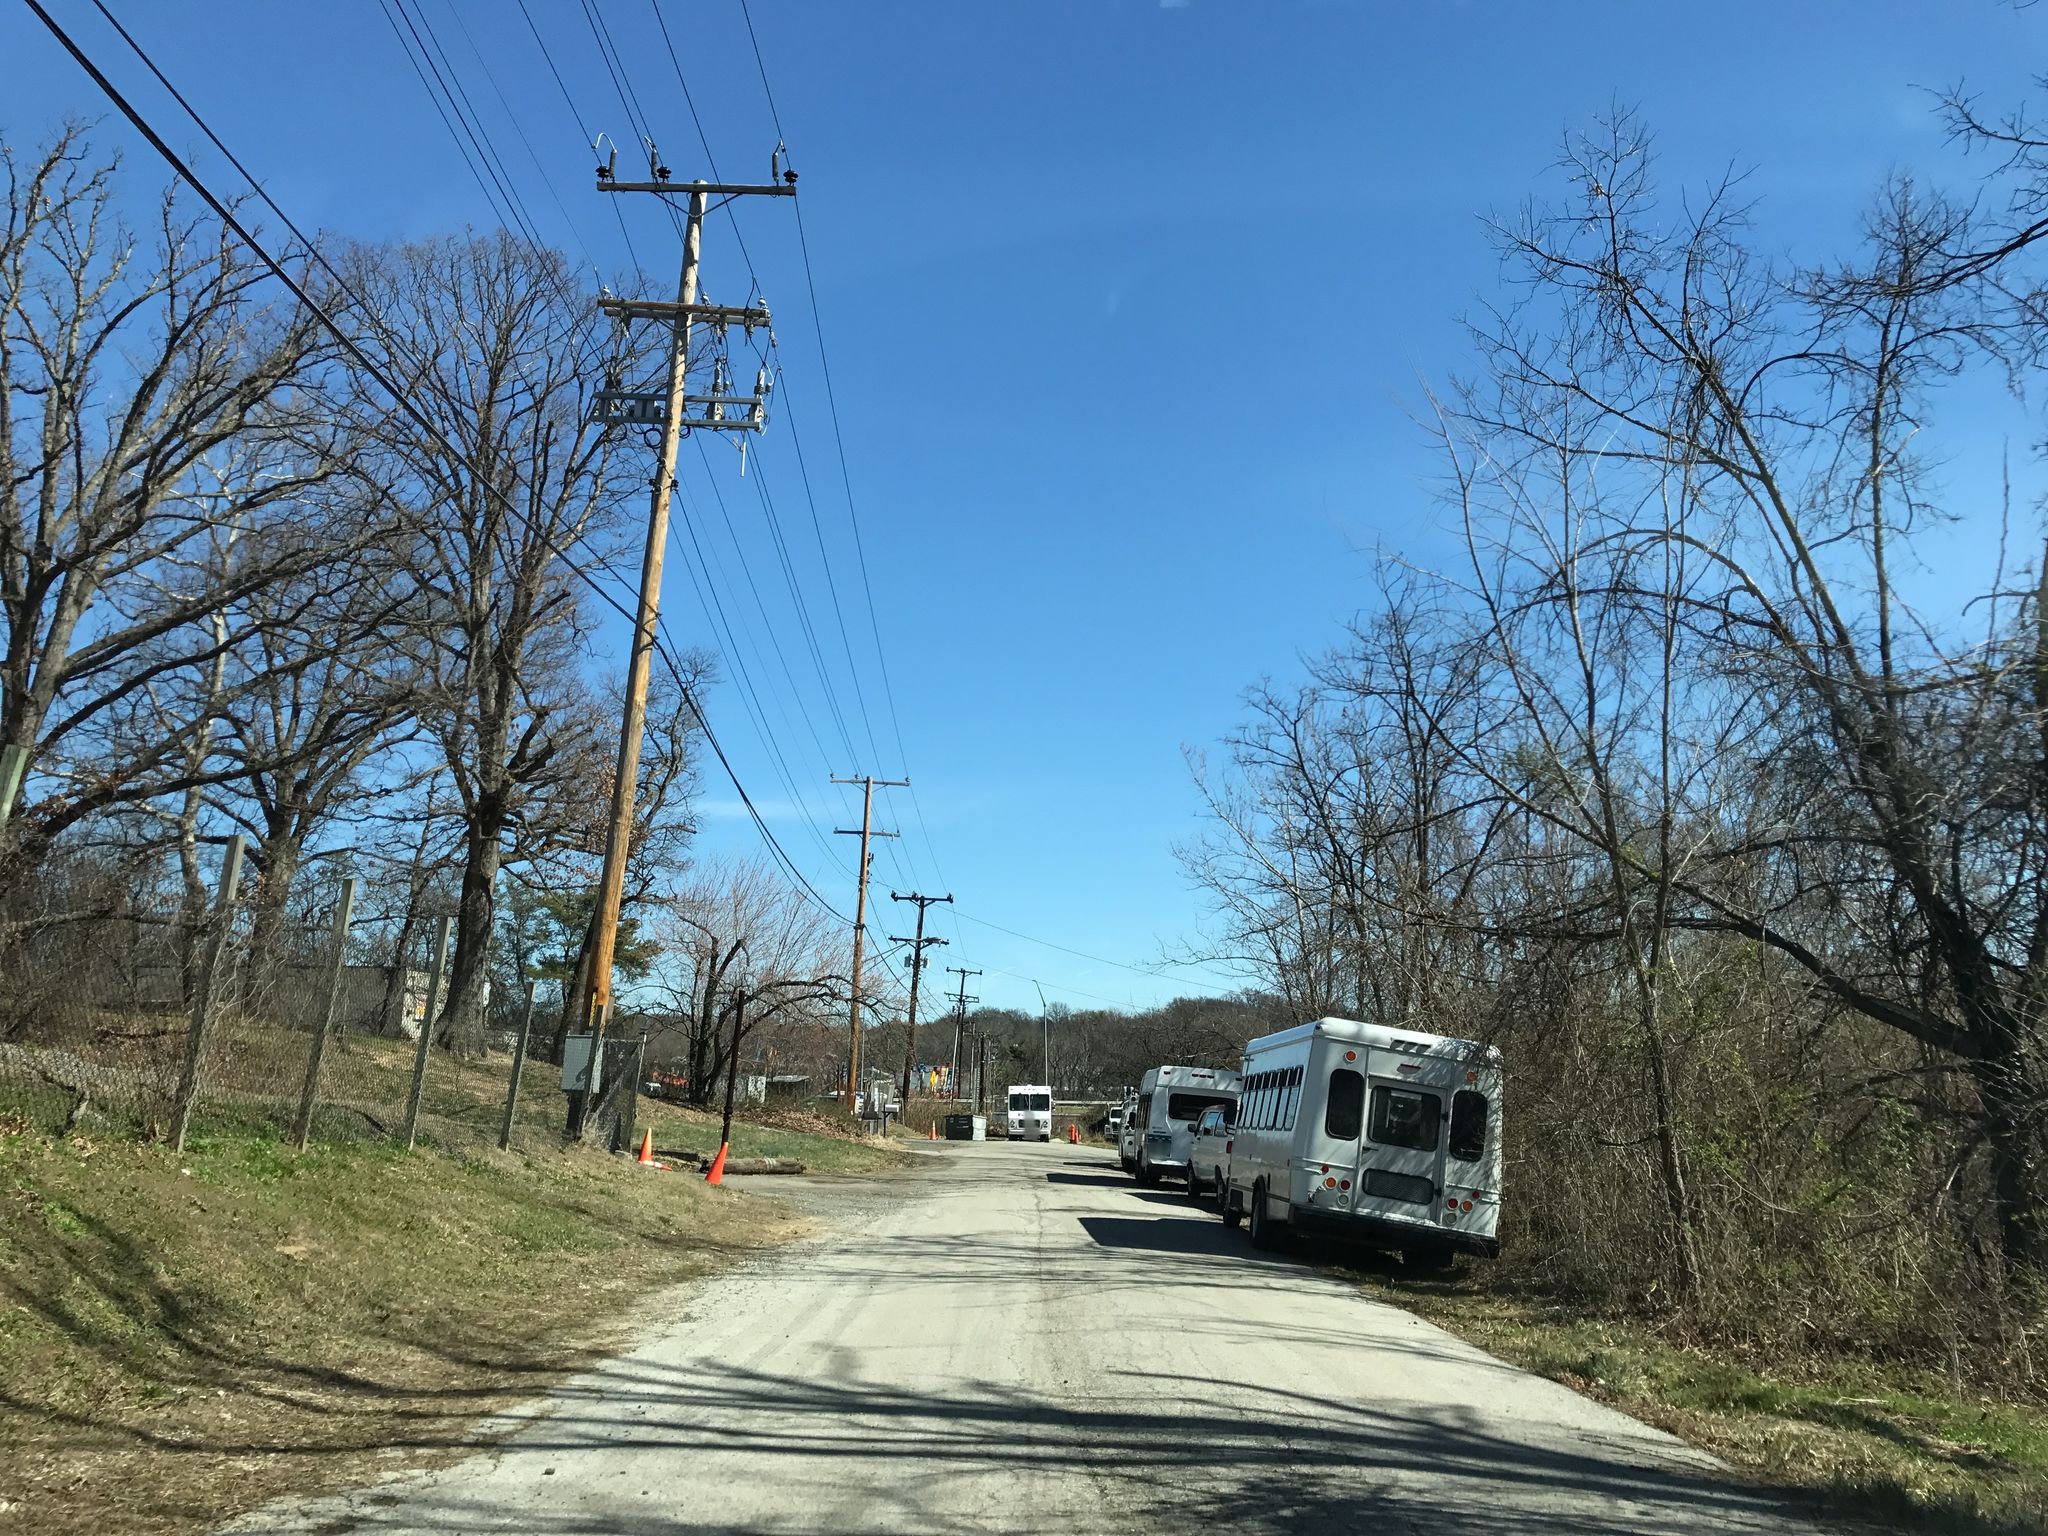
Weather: snowy
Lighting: day
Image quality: good
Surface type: driving surface
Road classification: service, residential, unclassified
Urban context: very low density rural
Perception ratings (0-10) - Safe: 2.33, Lively: 3.69, Beautiful: 3.5, Boring: 2.7, Depressing: 7.28, Wealthy: 1.56